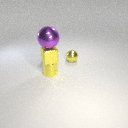
large purple metal sphere above small yellow metal cylinder